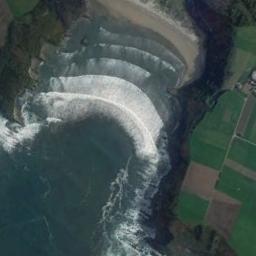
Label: beach